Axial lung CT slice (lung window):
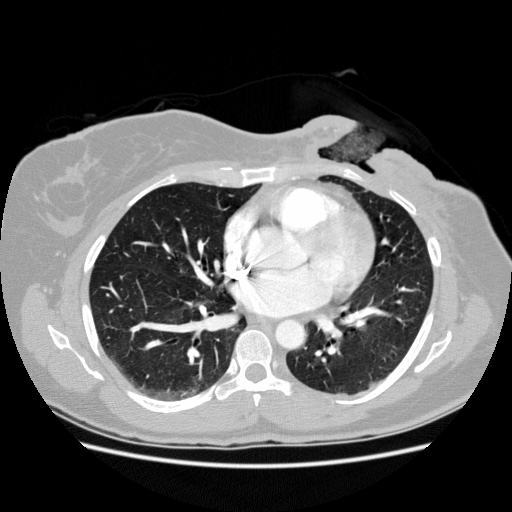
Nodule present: no